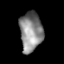
Tissue: lung
Cell type: Epithelial cells
Senescence score: 0.2387
Nuclear area (px): 865
Mean DAPI intensity: 138.229